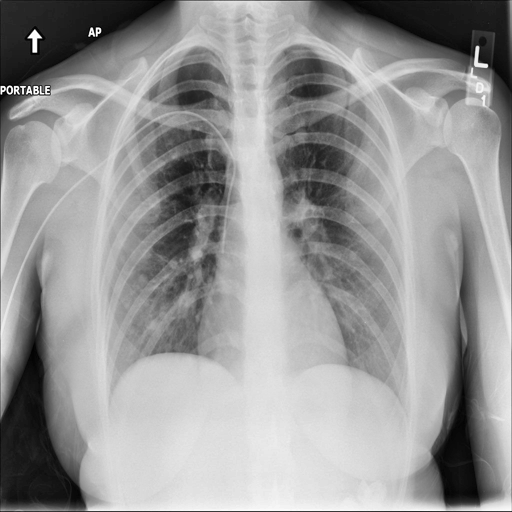
Finding: NORMAL